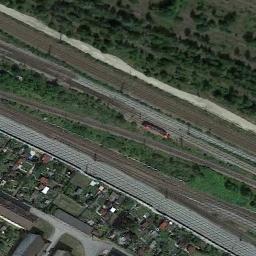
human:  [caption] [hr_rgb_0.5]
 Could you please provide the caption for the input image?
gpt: The railway is next to lines of trees and some houses .

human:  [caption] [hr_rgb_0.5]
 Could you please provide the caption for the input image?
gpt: There are many trees in the middle of the two railways .

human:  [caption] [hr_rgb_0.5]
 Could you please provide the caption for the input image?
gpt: These railways are between a residential area and a forest .

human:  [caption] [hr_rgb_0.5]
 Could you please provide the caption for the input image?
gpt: There are several buildings beside the railway .

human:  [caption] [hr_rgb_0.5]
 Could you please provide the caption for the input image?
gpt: There are some green trees and buildings beside the railway .